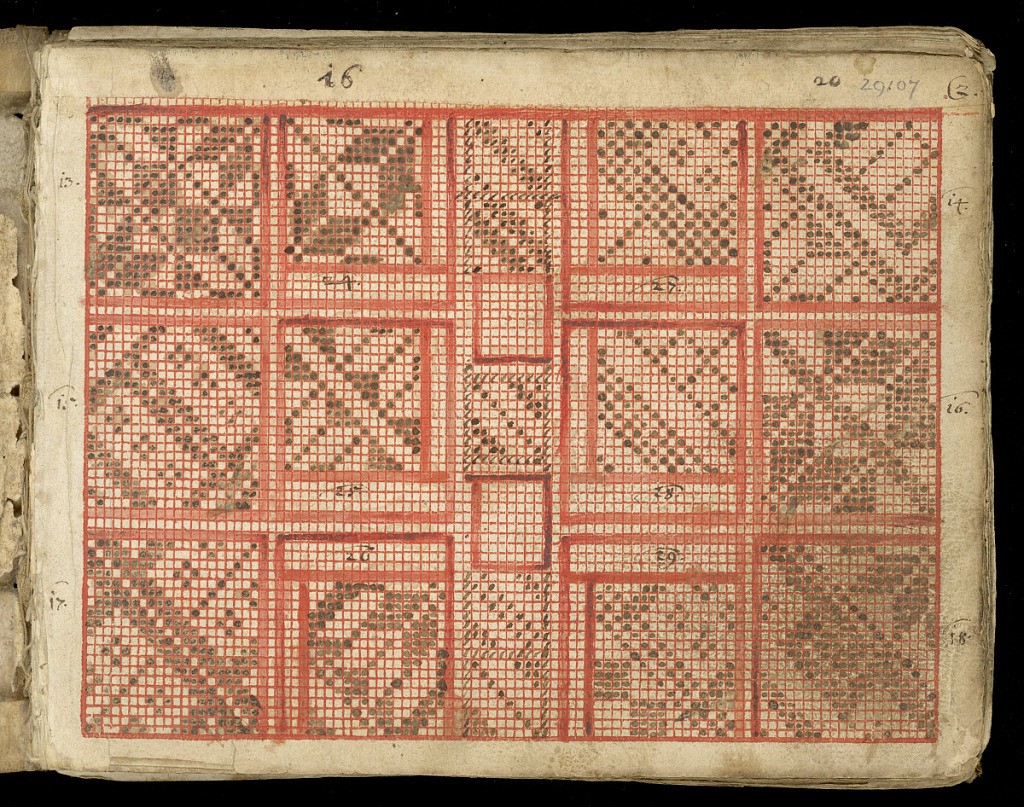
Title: Weaver's draft book
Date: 1805
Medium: leather, vellum, paper
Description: Small, oblong book covered in decorated end papers with vellum corners and back and remains of leather tabs to tie. Contains weaving graphs in colors of red and black and charts. Simple geometric designs.